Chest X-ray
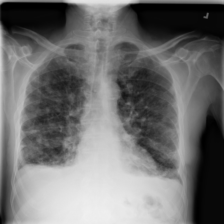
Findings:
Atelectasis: negative
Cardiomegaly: negative
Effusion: negative
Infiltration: negative
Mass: negative
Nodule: positive
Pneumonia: negative
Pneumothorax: negative
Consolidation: negative
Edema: negative
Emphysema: negative
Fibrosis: negative
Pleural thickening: negative
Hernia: negative